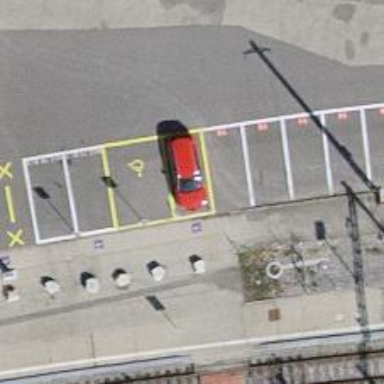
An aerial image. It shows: Car sharing facility.